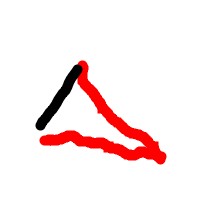
Shape: triangle